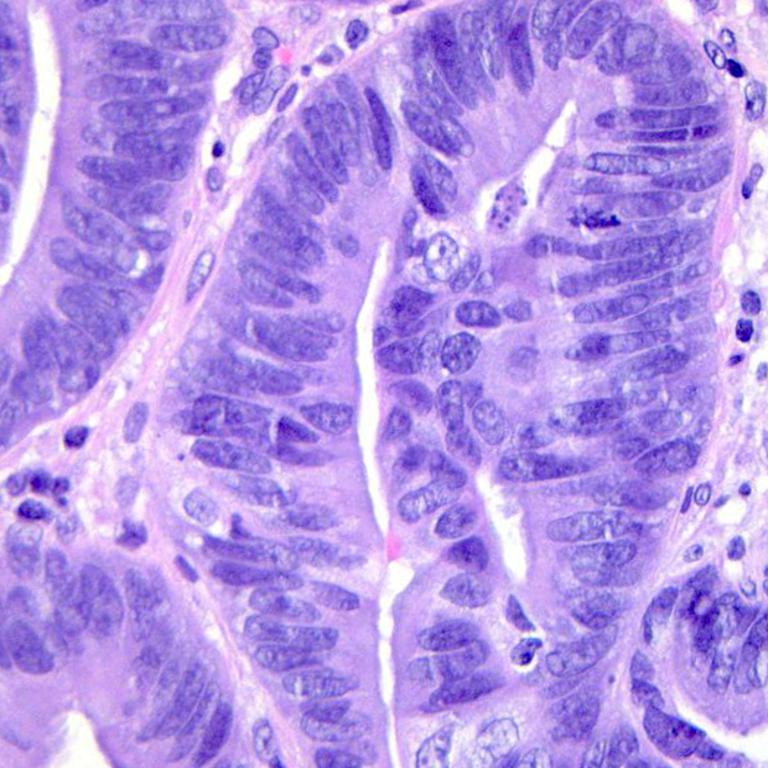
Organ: colon
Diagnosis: adenocarcinomas